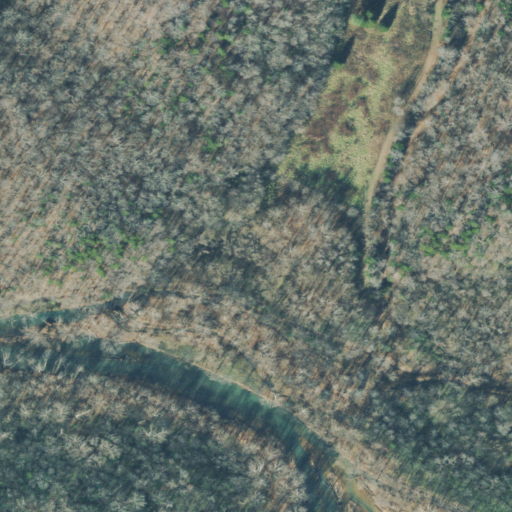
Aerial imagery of valley in Tennessee named Muller Hollow containing deciduous forest, woody wetlands, open development, pasture, mixed forest, and open water